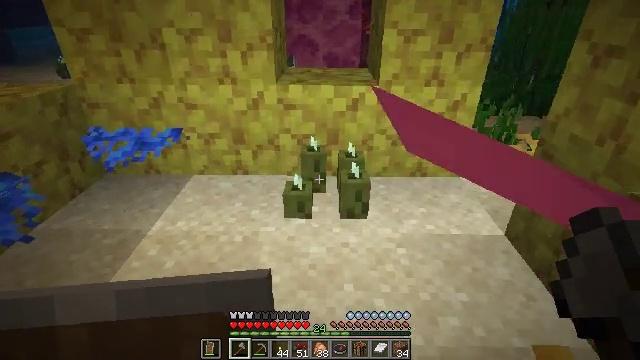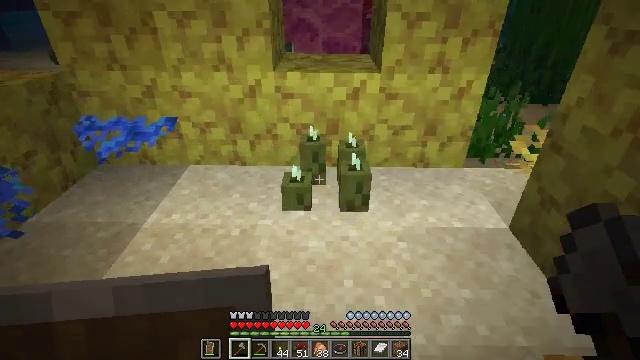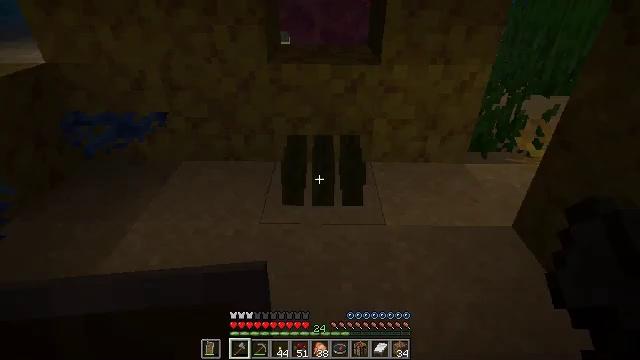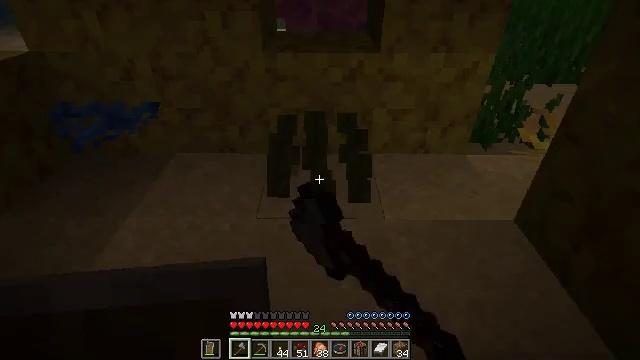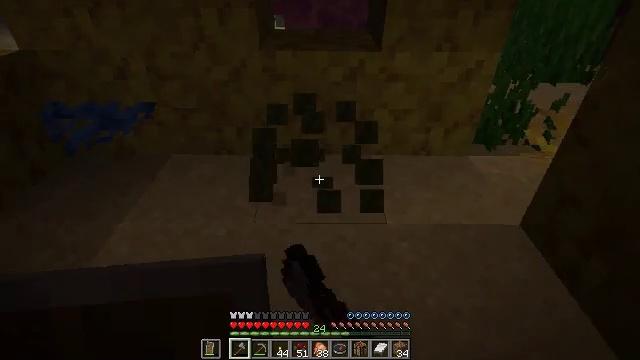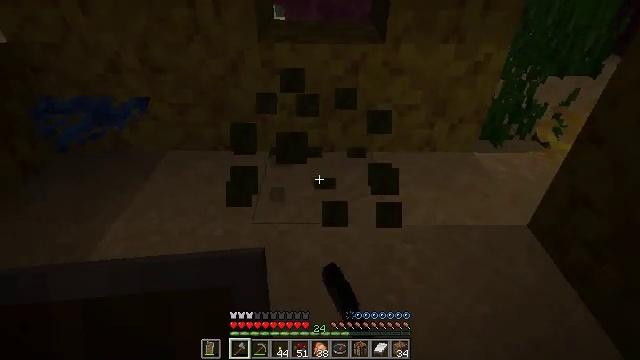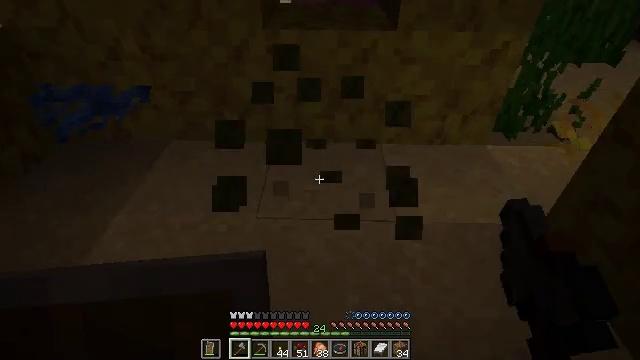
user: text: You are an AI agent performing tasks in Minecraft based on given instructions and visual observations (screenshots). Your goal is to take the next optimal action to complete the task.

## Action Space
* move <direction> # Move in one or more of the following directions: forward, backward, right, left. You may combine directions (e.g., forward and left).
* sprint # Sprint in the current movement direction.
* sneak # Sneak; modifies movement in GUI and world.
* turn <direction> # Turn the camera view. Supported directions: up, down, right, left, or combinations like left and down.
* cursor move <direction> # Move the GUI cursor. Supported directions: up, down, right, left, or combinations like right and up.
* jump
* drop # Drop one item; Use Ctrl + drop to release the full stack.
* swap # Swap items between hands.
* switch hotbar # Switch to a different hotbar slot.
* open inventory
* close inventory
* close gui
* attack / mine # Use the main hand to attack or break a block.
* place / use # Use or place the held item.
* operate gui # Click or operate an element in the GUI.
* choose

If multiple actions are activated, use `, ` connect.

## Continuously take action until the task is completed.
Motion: motion action
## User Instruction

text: Harvest sea pickles while diving.
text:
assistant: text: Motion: move forward, turn down
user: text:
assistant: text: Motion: move forward, turn down, attack / mine
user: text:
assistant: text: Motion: move forward, turn down, attack / mine
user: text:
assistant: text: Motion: move forward, attack / mine
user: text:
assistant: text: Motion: move forward, turn down, attack / mine
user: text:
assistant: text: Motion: move forward and move left, turn left and down, attack / mine
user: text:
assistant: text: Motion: attack / mine